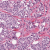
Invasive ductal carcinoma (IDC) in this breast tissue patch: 1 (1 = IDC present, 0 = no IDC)